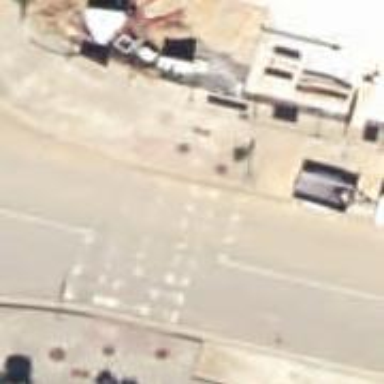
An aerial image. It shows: Zebra crossing on the road.